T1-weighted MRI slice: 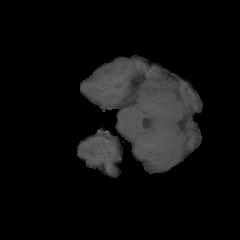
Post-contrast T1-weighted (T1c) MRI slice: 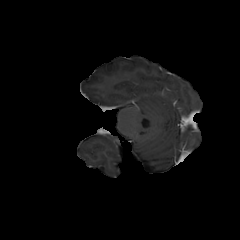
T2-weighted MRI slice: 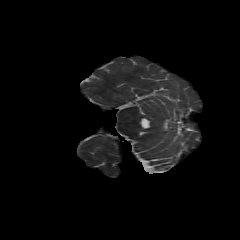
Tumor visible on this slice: no